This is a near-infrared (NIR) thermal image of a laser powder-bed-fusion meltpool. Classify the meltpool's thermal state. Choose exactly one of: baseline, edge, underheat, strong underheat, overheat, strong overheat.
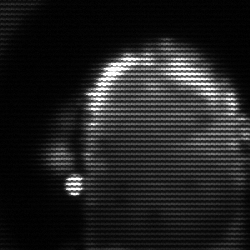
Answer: baseline